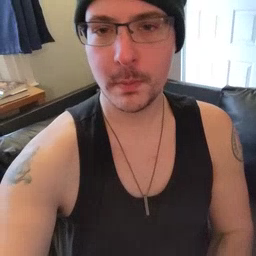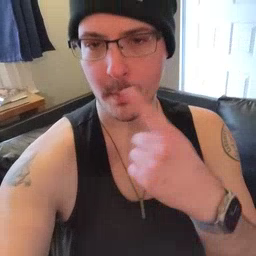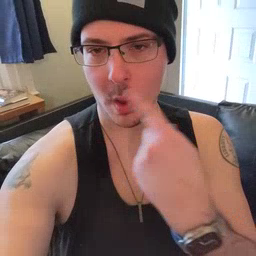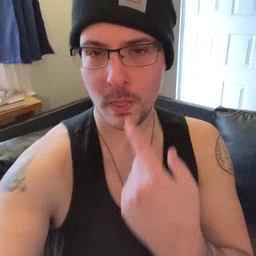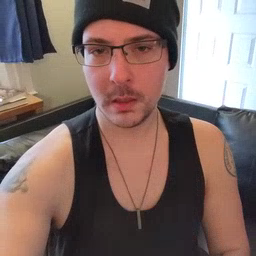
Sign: mouth